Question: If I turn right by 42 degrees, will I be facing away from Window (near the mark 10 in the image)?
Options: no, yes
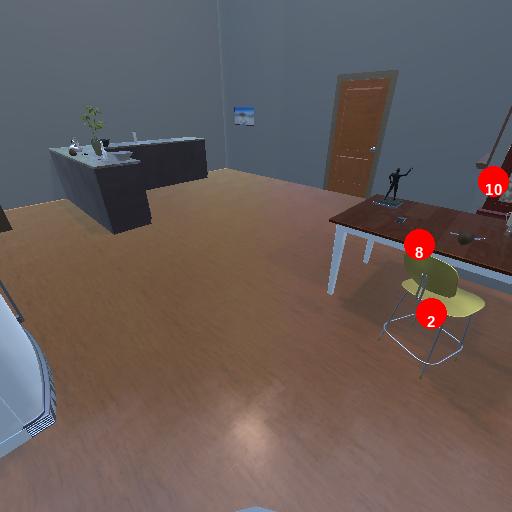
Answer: no